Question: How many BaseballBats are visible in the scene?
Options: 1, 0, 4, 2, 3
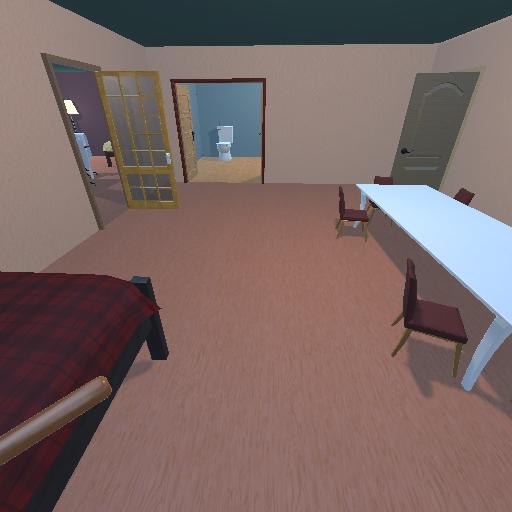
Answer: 1